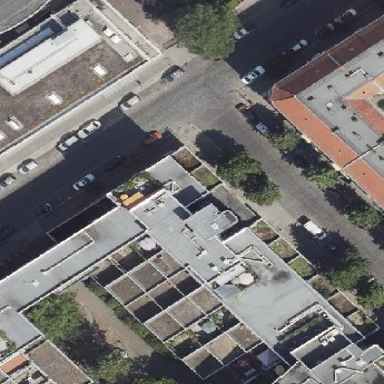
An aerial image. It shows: Part of building.